Question: I have a weird behaviour on my instances of AdLds / Adam.
Every 50 seconds or so, the queries takes longer to execute (2.36 seconds instead of 0.1s)
I wrote a simple test program to query my local instance with the same simple query and I get the following screenshot.
I have the same results regardless of the computer I query from or to.
Any idea of the why ?
My query code :
'''
private const string Cx = "LDAP://server:389/CN=Por,DC=XXX,DC=int";
DirectoryEntry de = new DirectoryEntry(Cx) { Username = "username", Password = "password" };
DirectorySearcher ds = new DirectorySearcher(de)
{
Filter = "(cn=randomUsername)",
SearchScope = SearchScope.OneLevel
};
SearchResult sr = ds.FindOne();
'''

Same problem if I use UserPrincipal. It would seem to be configuration related...
I've enabled all diagnostics to full verbose on the ADAM instance but no error pops up. No message from garbage collection occurring at the time of the 2s call.
I've added the following to the registry but no changes either :
- - -
I've seen the hotfix <URL> but it only applies to W2003 and not W2008R2 / W7
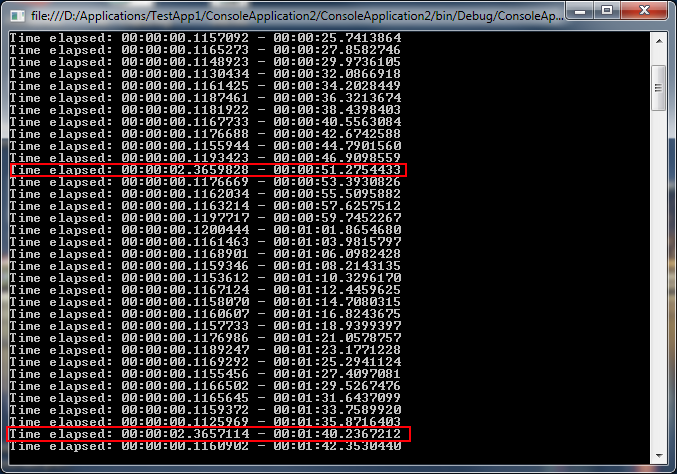
Answer: I found the other on another post :
<URL>
You must specify the full name of the server hosting the AdLds instance.
I don't know why at all, it's weird but it works.